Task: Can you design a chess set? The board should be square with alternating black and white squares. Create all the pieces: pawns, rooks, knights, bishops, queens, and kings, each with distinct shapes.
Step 1054:
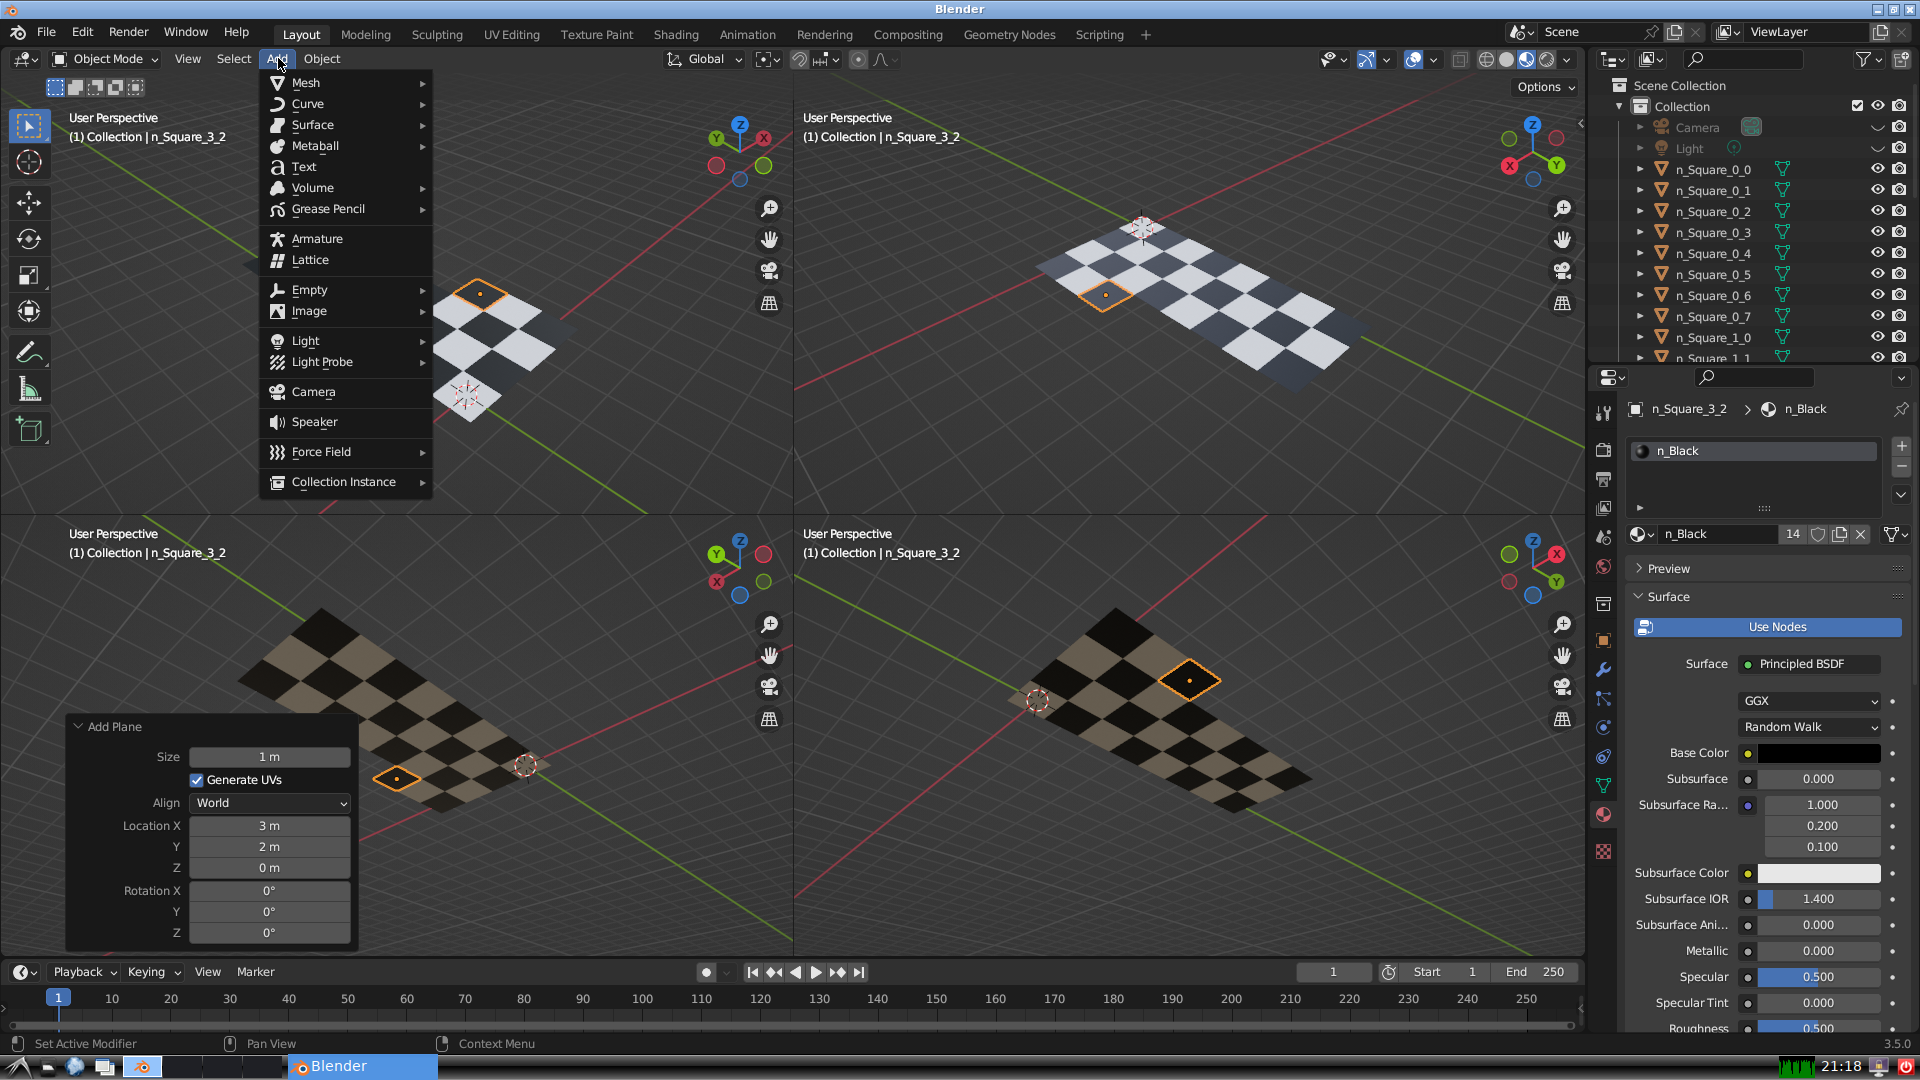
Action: {"mouse_move": [304, 82]}